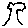
Label: tree